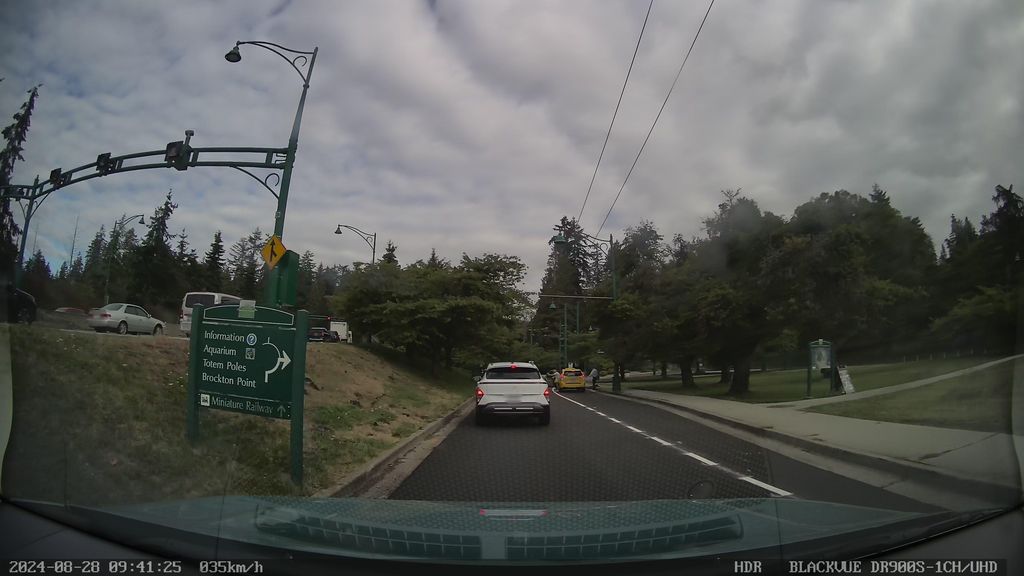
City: vancouver